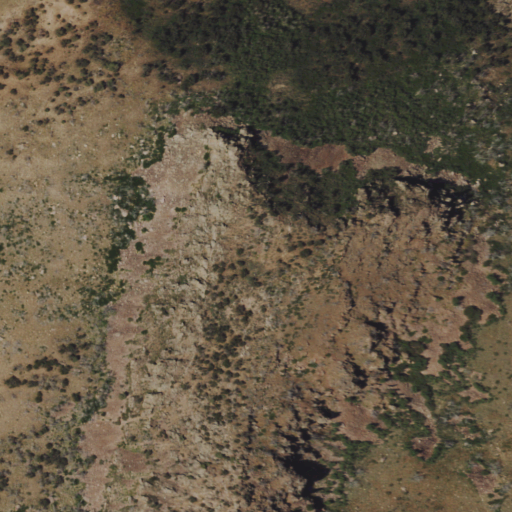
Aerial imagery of mountain in Nevada named Coffin Mountain containing shrub, evergreen forest, grassland, mixed forest, and deciduous forest